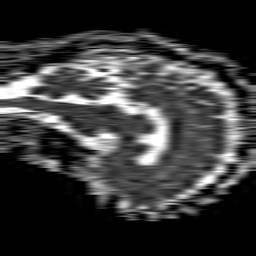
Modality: ADC
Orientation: sagittal
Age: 59
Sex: male
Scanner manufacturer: philips
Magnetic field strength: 1.5 T
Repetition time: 4.6 s
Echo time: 0.08941 s